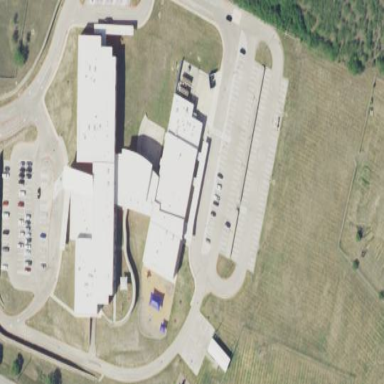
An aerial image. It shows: School.